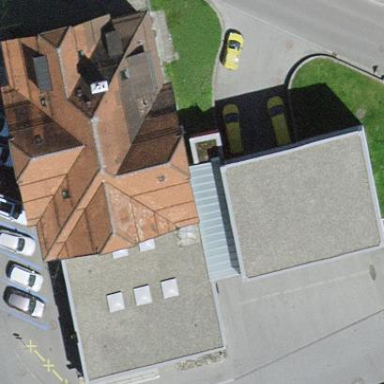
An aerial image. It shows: Building that serves as post office.